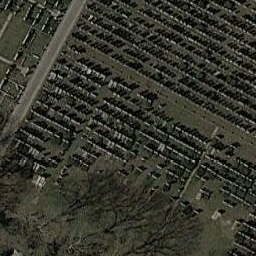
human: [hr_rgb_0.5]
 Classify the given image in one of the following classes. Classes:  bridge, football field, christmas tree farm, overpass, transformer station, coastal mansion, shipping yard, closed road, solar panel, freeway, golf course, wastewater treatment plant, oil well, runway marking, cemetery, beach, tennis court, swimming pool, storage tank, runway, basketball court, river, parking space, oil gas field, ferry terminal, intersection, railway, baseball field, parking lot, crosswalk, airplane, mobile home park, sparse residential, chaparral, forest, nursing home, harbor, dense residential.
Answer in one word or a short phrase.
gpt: cemetery